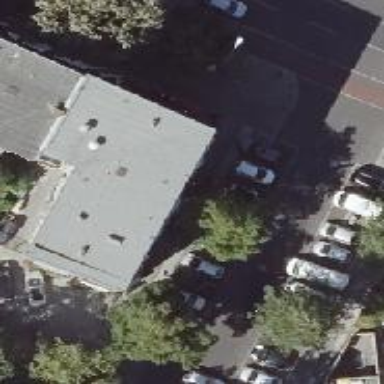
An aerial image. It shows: Restaurant.